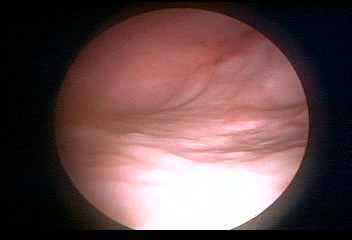
Modality: WLC
Class: Normal mucosa
Bladder cancer association: No